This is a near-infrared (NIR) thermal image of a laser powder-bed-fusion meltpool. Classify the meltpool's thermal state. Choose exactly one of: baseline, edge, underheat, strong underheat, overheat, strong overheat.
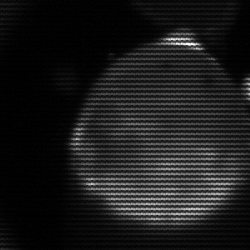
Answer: edge